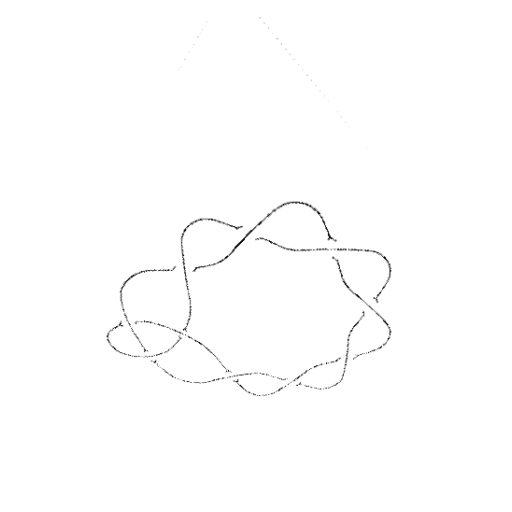
Crossing number: 10